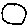
Label: circle